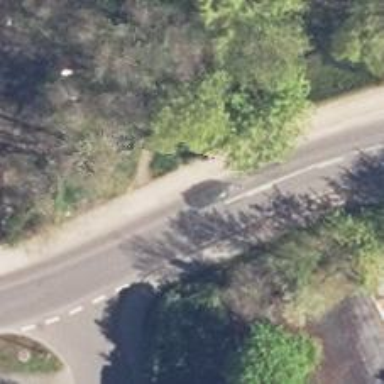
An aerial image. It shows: Tertiary road with asphalt surface. There are sidewalks on both sides and cycle tracks on both sides as well.